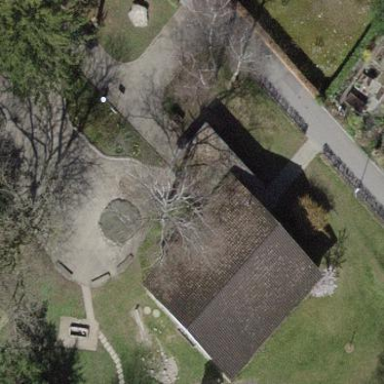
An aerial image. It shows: Kindergarten building.